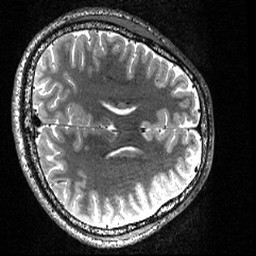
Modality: T2w
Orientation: axial
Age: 19
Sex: male
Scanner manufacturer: siemens
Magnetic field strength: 3 T
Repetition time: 3.2 s
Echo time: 0.56 s